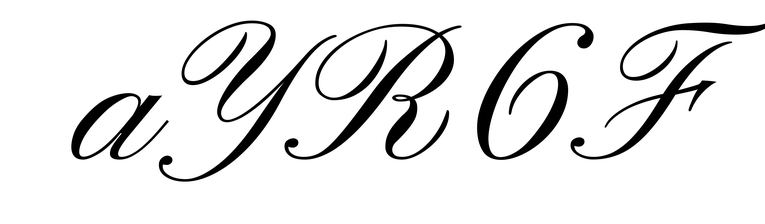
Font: PinyonScript-Regular